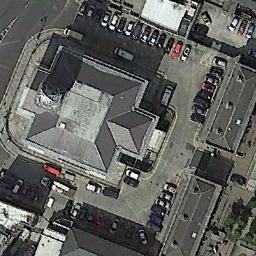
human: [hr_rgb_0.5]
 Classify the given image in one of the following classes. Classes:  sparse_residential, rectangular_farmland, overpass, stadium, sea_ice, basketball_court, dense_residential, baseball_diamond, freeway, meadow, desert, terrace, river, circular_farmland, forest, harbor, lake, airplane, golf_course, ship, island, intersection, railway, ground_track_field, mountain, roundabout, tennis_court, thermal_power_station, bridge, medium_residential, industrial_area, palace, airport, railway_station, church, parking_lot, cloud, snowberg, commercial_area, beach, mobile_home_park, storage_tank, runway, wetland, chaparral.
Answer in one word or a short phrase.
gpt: church